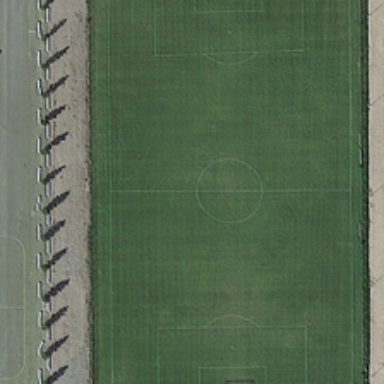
The main body of the playground is a green football field .